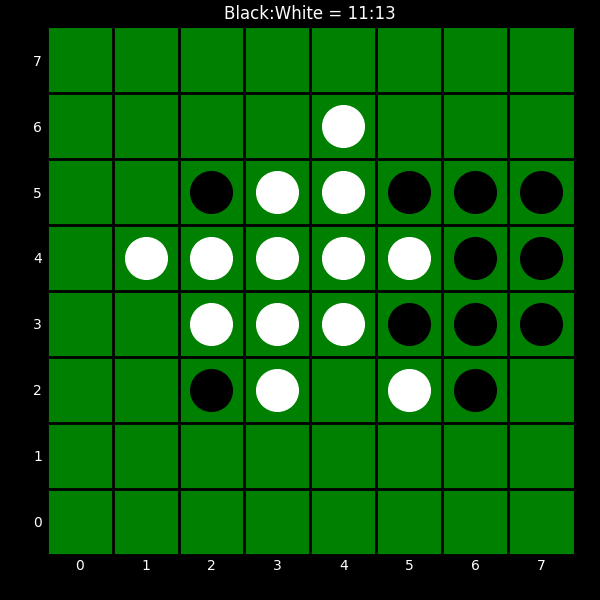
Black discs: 11
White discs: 13